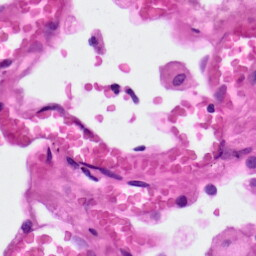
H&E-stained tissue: Lung